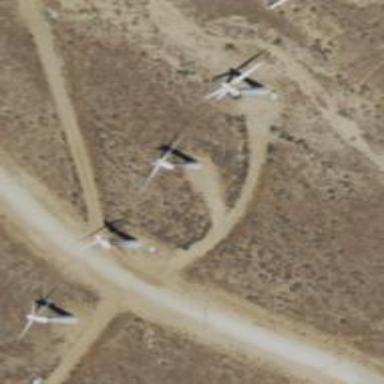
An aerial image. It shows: Wind power generator with wind turbines.